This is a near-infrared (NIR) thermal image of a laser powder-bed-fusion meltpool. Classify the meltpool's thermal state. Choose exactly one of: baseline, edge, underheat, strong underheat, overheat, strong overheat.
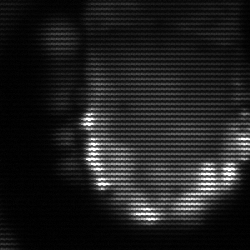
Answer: baseline